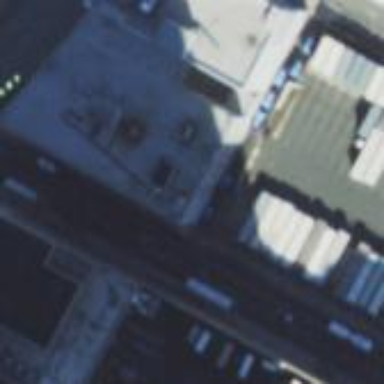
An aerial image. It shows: Part of building with flat concrete roof.